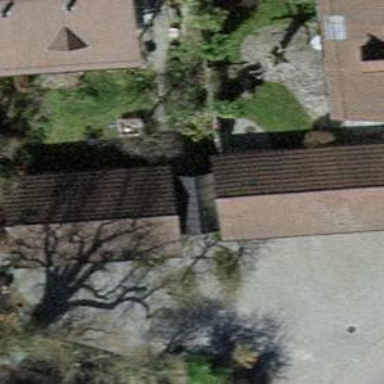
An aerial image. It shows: Group of garages.